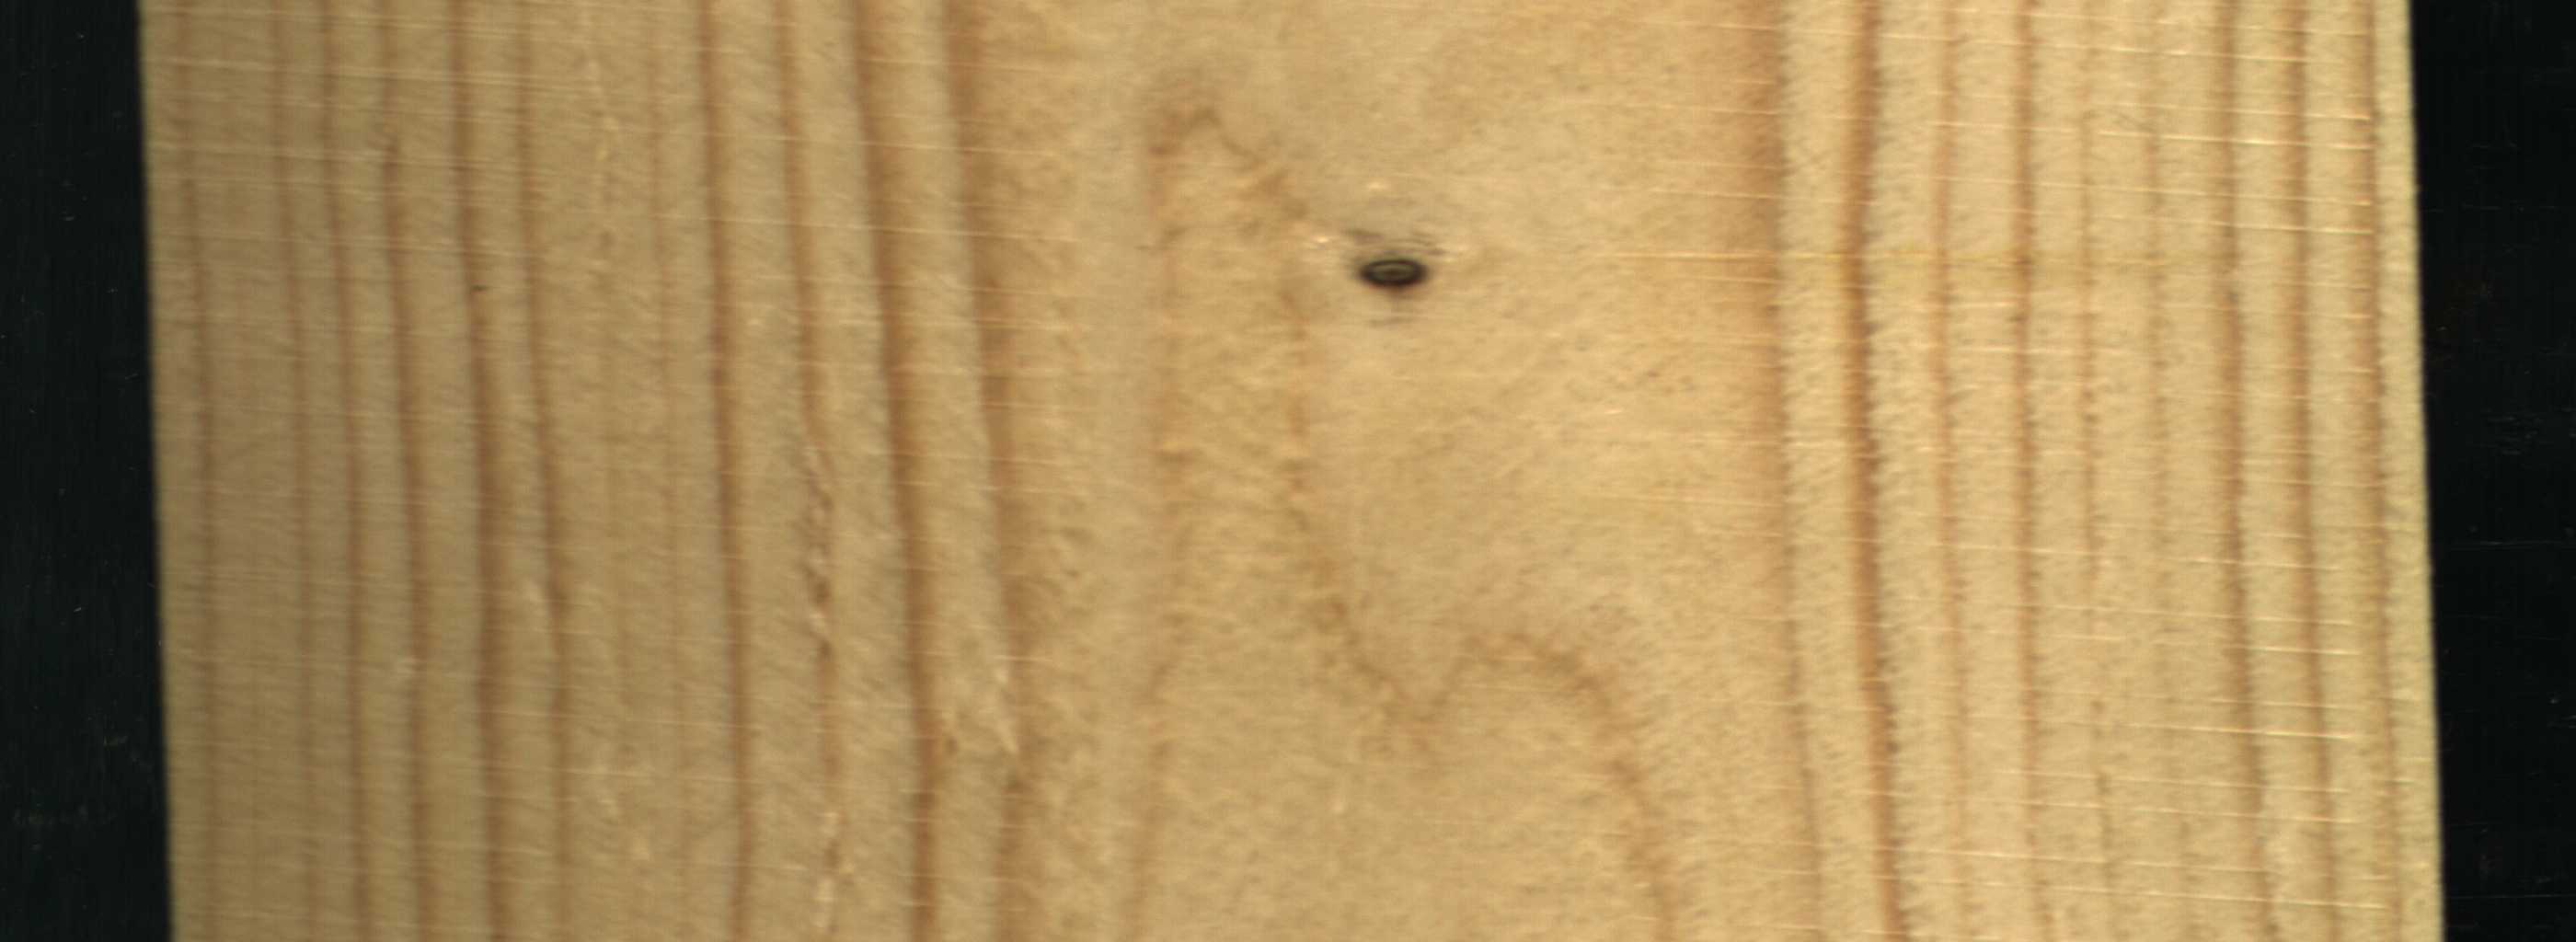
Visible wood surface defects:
Dead_Knot